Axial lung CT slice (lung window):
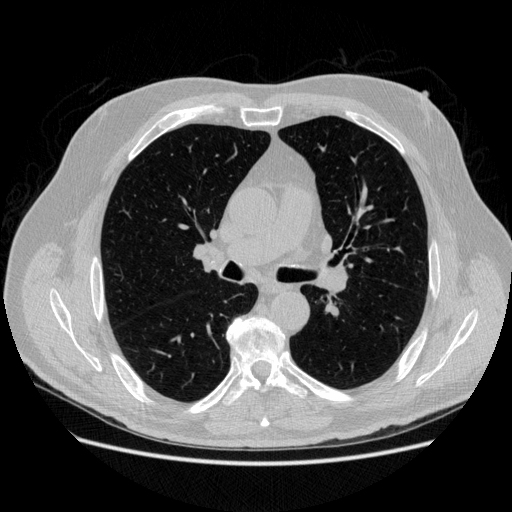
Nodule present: no